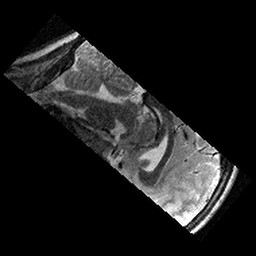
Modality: T2w
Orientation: sagittal
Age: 10
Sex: female
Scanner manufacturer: siemens
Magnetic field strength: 3 T
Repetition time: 9.23 s
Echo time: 0.067 s